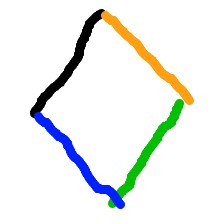
Shape: rhombus